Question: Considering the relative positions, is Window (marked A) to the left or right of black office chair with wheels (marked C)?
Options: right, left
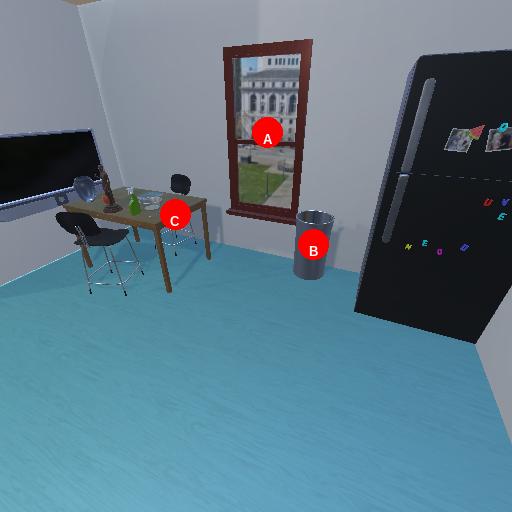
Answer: right